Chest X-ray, PA view. Patient: 58 years old, sex M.
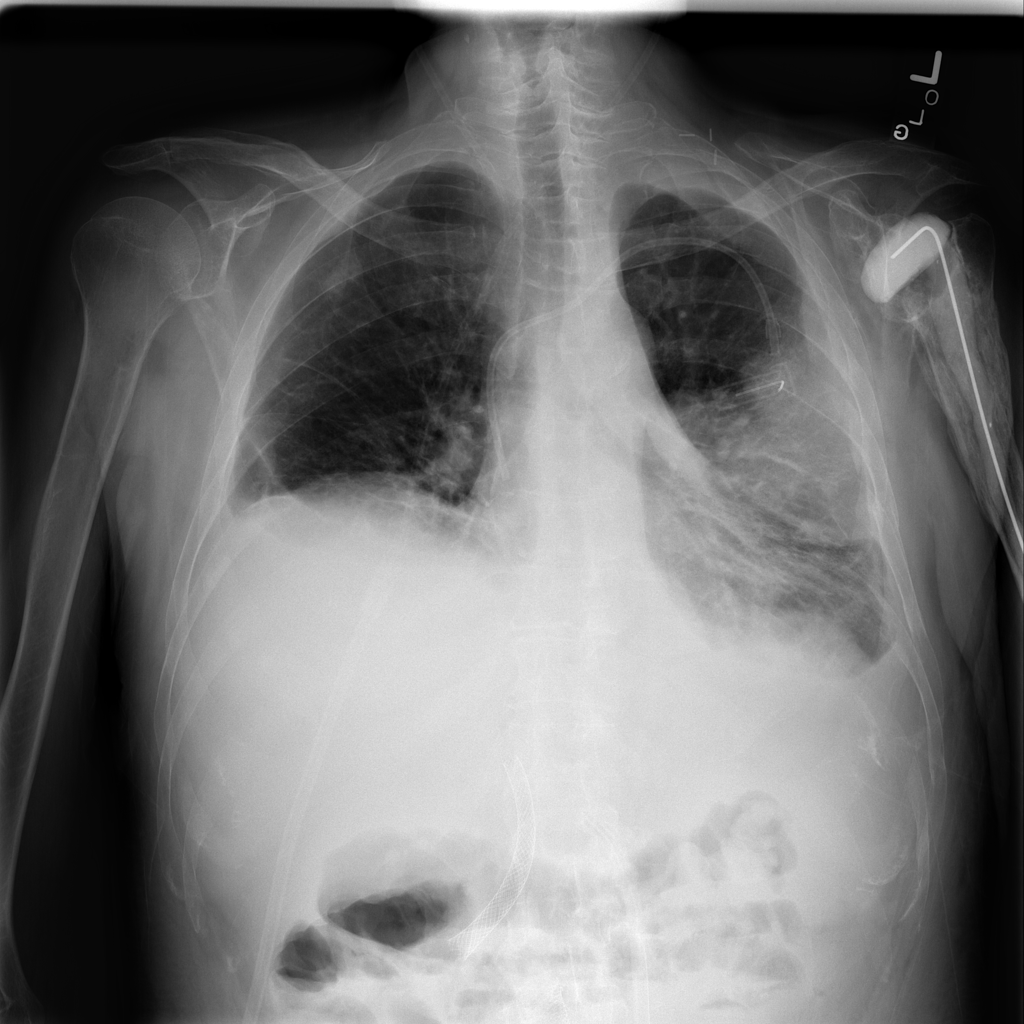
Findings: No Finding